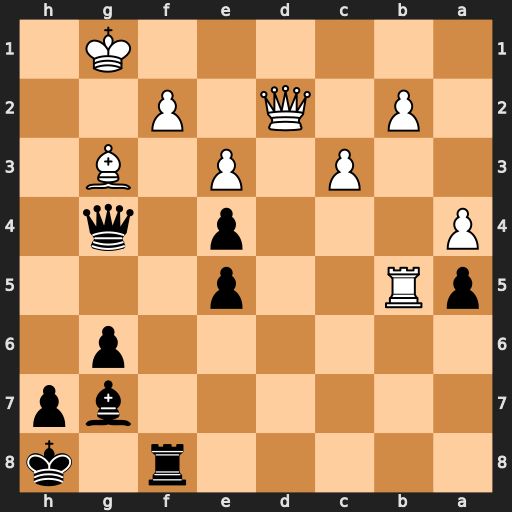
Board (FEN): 5r1k/6bp/6p1/pR2p3/P3p1q1/2P1P1B1/1P1Q1P2/6K1
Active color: b
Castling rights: -
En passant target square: -
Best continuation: h5 Rb7 h4 Qd7 Qxd7 Rxd7 hxg3